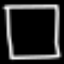
Label: square